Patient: sex F, age 59
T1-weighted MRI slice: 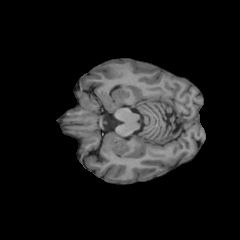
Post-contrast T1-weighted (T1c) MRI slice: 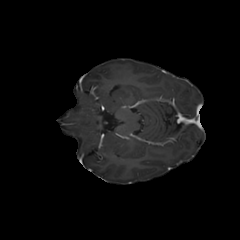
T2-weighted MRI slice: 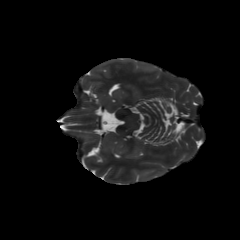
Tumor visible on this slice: no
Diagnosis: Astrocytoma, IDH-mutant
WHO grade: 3